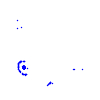
Particle: kaon